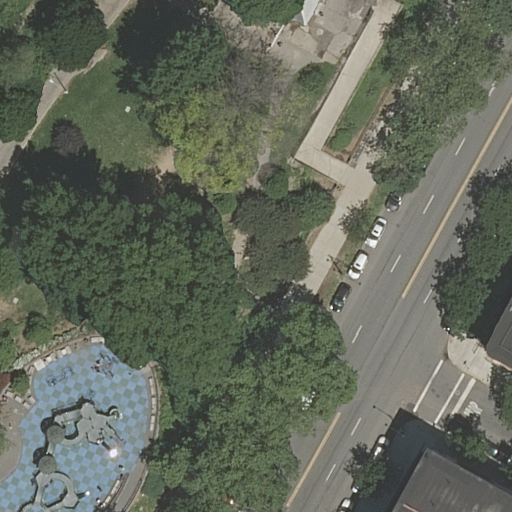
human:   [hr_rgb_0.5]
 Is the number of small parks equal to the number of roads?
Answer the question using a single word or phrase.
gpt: no

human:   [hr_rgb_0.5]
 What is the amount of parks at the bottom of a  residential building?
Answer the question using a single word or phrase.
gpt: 1

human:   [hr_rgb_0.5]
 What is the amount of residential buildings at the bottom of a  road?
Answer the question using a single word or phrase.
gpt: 3

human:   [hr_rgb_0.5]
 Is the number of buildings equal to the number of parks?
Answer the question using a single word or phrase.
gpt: no

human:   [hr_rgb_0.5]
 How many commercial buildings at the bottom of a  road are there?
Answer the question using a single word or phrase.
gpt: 0

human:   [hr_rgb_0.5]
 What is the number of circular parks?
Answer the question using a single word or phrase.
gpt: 0

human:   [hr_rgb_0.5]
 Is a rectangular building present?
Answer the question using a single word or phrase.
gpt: yes

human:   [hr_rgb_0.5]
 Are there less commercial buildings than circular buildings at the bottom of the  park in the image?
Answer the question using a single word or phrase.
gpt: no

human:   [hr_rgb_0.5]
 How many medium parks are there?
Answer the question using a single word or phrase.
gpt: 0

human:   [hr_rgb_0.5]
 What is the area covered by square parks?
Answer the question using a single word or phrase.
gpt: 0m2

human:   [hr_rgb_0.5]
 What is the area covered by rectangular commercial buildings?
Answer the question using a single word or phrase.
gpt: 0m2

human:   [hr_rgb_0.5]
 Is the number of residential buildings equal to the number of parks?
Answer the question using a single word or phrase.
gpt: no

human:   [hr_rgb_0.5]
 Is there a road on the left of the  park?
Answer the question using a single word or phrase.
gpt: no

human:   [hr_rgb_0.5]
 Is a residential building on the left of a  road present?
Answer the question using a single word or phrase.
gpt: yes

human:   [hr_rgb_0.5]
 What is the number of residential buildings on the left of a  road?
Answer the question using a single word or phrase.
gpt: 2

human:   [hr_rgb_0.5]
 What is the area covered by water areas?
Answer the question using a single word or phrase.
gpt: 0m2

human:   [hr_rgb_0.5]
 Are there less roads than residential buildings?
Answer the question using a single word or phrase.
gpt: yes

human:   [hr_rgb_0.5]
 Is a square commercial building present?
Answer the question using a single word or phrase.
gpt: no

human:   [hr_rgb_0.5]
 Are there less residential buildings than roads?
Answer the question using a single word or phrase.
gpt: no

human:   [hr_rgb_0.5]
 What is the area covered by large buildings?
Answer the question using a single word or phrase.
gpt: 0m2

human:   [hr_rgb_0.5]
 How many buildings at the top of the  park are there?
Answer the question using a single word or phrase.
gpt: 4

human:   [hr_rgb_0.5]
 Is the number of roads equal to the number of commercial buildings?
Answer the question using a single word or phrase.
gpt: no

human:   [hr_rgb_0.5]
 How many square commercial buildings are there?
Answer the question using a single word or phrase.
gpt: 0

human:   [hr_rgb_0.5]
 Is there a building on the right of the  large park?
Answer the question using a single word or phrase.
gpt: yes

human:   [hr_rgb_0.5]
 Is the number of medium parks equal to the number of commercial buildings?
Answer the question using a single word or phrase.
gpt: yes

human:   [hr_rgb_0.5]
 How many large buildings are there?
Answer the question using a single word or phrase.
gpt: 0

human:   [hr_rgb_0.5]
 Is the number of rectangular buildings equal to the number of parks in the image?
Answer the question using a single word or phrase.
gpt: no

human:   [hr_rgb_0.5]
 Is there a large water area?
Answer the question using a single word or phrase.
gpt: no

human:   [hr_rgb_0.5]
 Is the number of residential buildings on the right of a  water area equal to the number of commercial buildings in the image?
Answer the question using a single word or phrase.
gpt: yes

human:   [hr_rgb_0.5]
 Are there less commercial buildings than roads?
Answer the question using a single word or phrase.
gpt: yes

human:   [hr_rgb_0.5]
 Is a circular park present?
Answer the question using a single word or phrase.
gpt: no

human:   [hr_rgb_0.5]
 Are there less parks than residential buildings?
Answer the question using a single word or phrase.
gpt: yes

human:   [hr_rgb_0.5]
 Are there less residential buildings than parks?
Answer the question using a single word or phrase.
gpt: no

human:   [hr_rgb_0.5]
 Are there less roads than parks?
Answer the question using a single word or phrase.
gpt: no

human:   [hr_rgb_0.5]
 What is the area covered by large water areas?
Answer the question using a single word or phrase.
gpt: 0m2

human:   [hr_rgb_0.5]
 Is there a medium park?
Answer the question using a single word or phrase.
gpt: no